Question: I have the following pseudocode:
'''
for j = 0 to argmax {l where t mod 2^l = 0} do
'''
t is a counter being incremented outside of this for loop. My question is how to evaluate the argmax statement?

I believe the 'i' in the code to be a typo. 't' is probably correct.
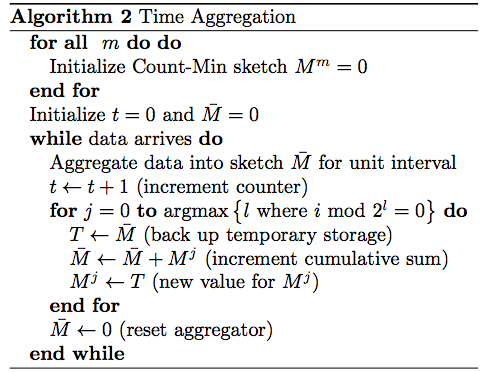
Answer: There is no closed-form 'argmax' function.
Argmax says the parameter (argument) that the function.
Which can be arbitrarily complex, if you have a complex expression inside of the statement.
Here, it can maybe be implemented as a one-liner mathematical expression, the authors were just too lazy to spell out because of line length. Otherwise, if you have a finite integer domain, you can implement it using a loop:
'''
def argmaximod2l(maxl, i):
for l in range(maxl, 0, -1):
if i % (2**l) == 0: return l
raise Exception("No l was divisible by i.")
'''
if you have two integers, you can use nested loops; and if your parameters a doubles and you have a smooth convex function, you can use gradient descent methods.
In this particular case, the maximum 'l' should be the number of trailing zeroes of 'i'. There are much more efficient methods (there might also be a library function, e.g. 'Long.numberOfLeadingZeros' in Java) available.
In this particular case, you might want to implement the loop as:
'''
for (int j=0, i=t; (i&1)==0; j++, i>>>=1) {
...
}
'''